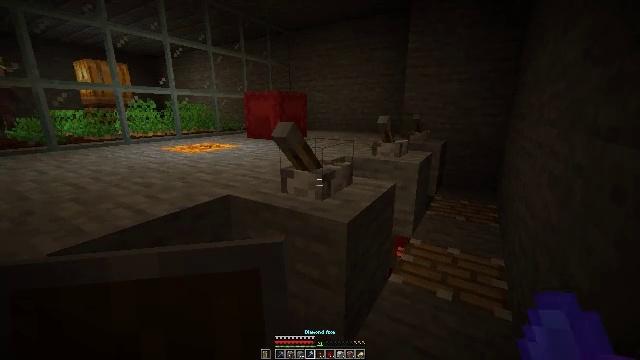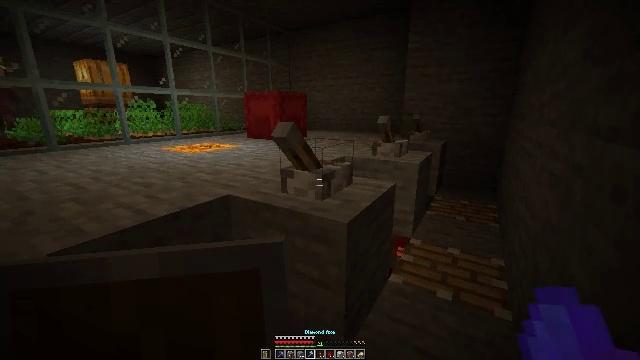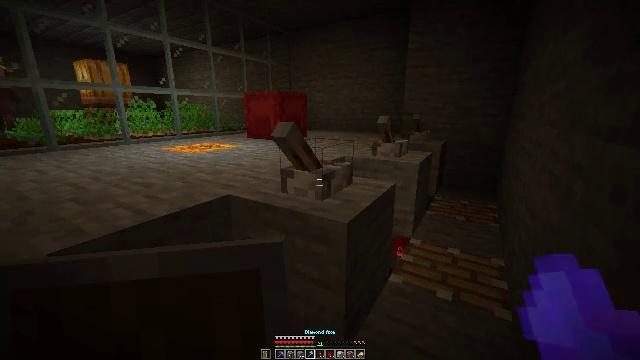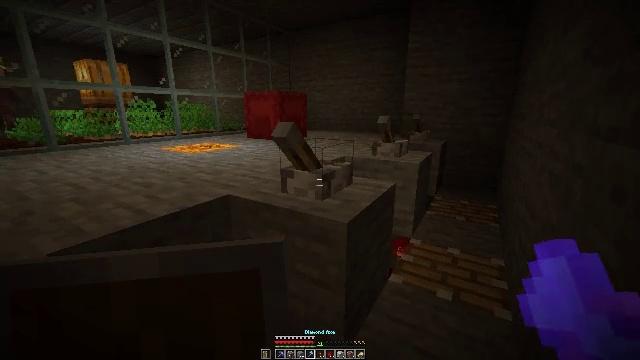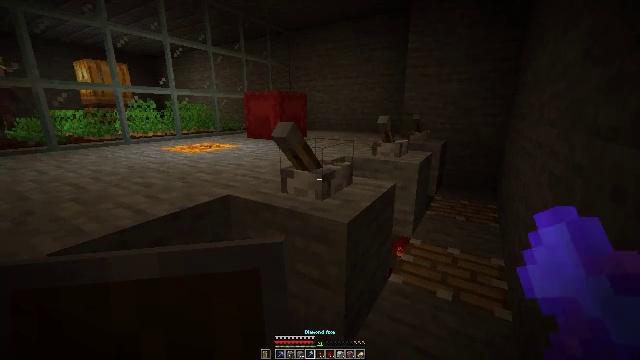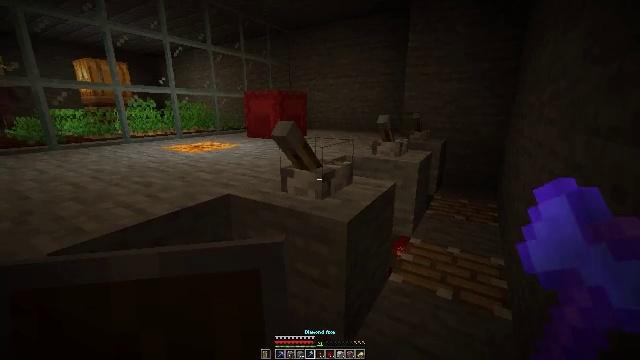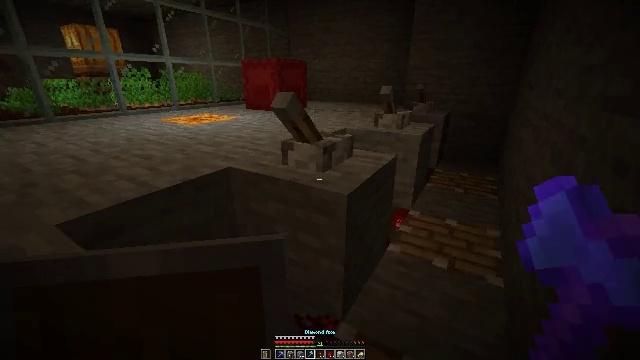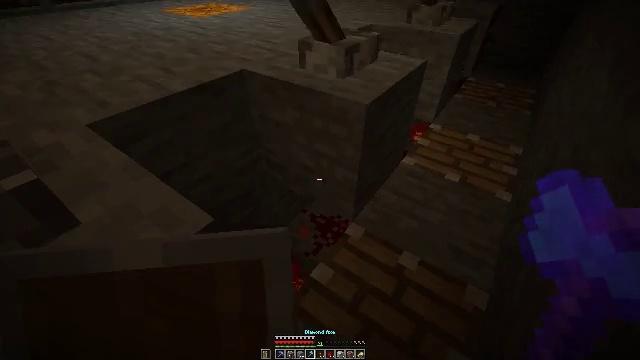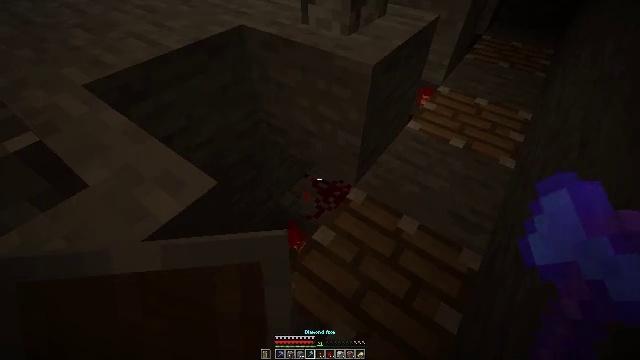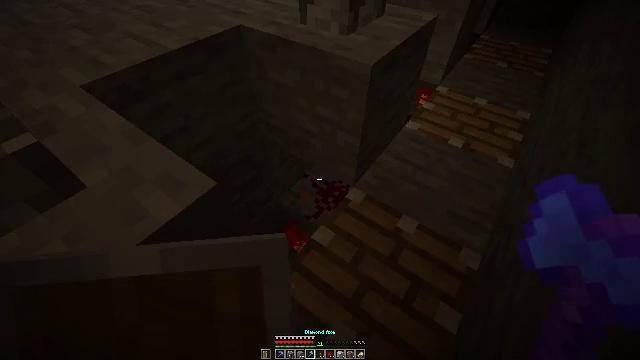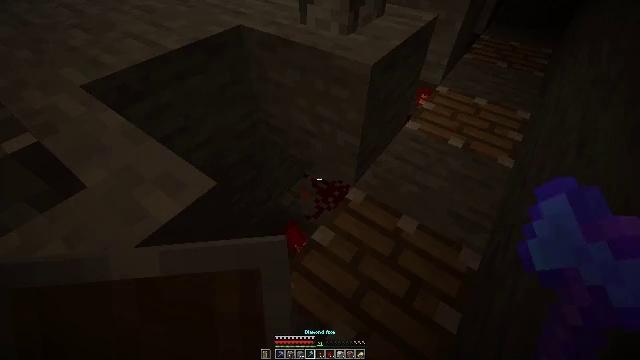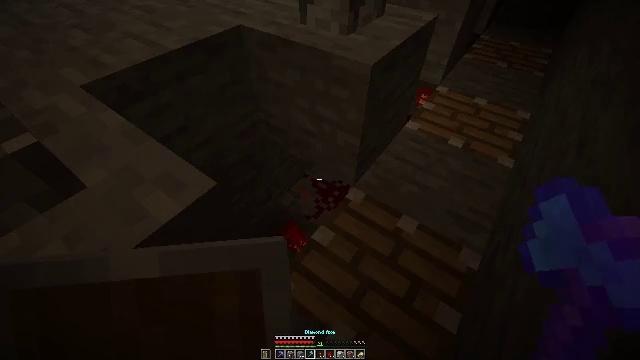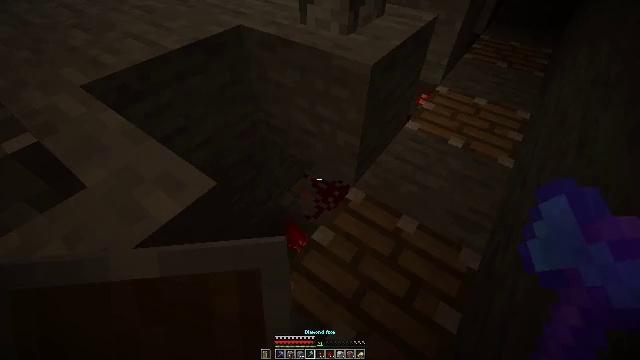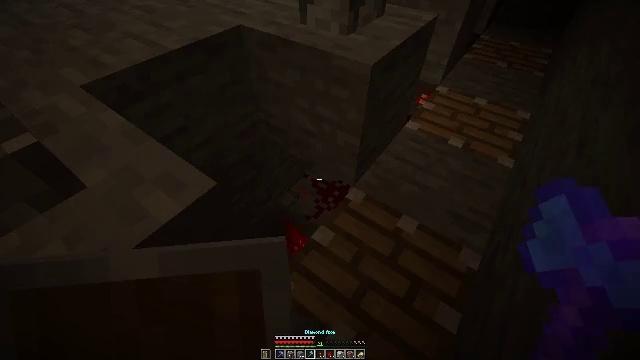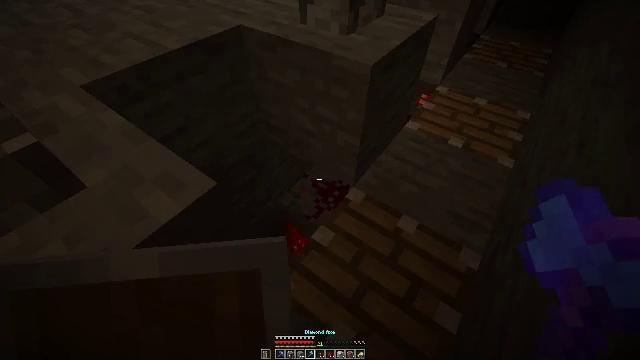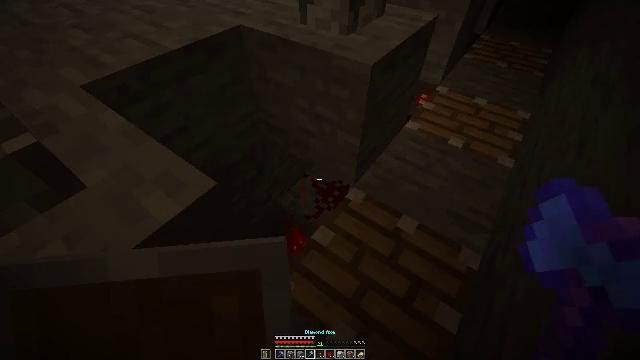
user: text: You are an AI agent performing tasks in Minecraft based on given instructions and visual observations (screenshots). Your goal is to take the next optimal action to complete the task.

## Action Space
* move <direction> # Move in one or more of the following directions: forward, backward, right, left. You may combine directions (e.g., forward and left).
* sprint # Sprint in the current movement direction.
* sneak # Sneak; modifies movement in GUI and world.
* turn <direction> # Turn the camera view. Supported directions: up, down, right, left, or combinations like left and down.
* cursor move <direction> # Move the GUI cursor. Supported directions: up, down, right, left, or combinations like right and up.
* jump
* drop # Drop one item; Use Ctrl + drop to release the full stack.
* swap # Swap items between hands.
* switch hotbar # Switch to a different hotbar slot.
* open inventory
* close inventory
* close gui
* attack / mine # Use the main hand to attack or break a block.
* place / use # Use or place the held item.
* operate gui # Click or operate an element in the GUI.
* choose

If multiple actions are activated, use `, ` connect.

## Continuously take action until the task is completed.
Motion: motion action
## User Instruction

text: Break the redstone wire to disrupt circuits.
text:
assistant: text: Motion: no_op
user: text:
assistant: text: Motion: no_op
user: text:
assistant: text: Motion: no_op
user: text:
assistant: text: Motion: no_op
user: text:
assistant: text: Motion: no_op
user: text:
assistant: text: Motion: turn down
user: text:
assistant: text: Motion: turn left and down
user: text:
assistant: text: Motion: turn down
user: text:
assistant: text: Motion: no_op
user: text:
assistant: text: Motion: no_op
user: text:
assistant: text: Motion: no_op
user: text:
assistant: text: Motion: no_op
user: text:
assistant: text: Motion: no_op
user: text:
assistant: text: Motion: no_op
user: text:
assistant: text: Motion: no_op
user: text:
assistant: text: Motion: no_op
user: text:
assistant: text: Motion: no_op
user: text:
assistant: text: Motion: no_op
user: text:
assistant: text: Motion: no_op
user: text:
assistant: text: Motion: no_op
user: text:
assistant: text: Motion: no_op
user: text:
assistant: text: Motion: turn down
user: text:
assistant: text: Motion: turn left and down
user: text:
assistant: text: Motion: turn down
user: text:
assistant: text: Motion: no_op
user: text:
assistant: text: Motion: no_op
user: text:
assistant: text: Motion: no_op
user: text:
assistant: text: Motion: no_op
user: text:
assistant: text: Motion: no_op
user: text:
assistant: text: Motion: no_op